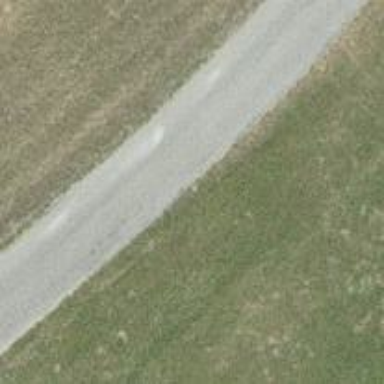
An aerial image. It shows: Unclassified road.